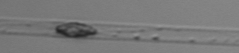
Label: Dactyliosolen_blavyanus